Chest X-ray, AP view. Patient: 40 years old, sex M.
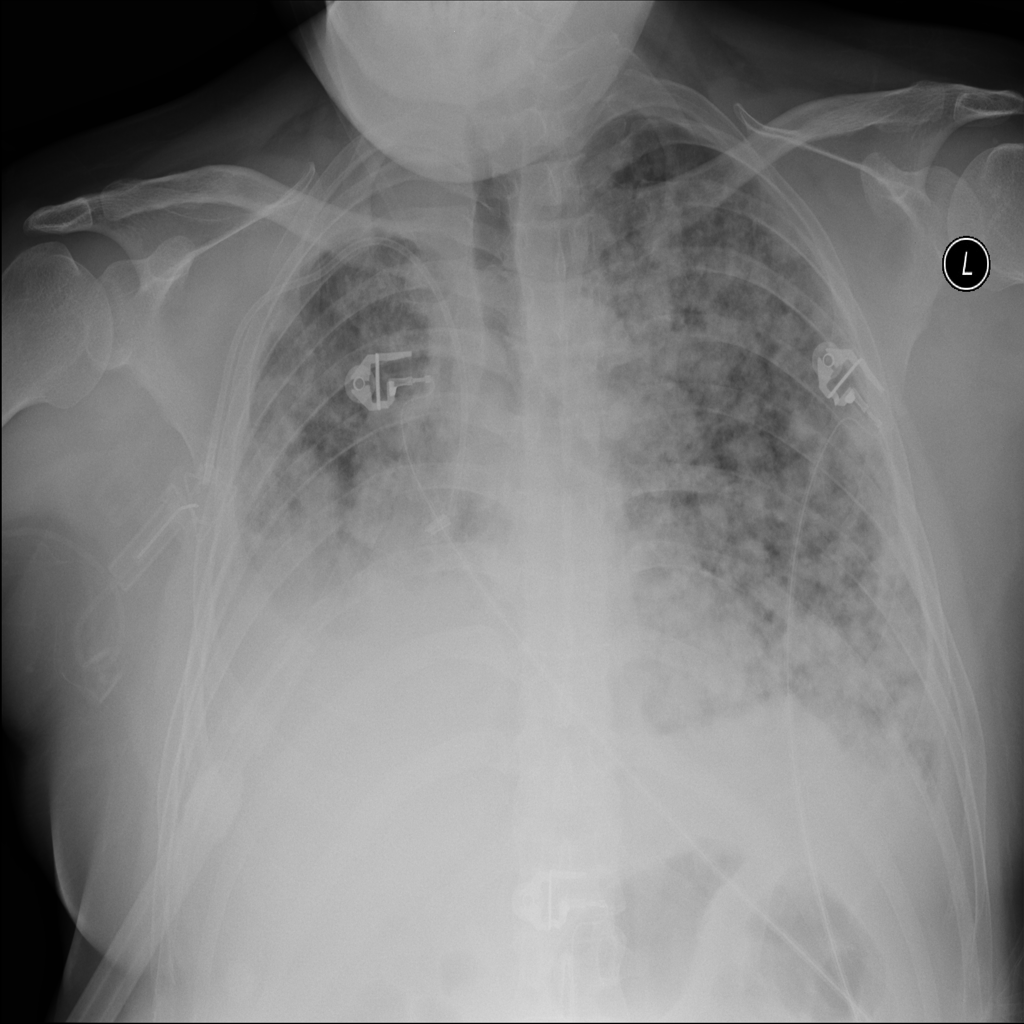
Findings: Nodule, Pleural_Thickening